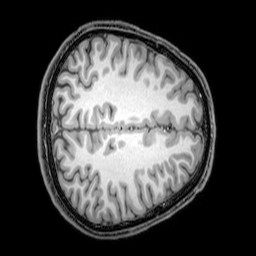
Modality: T1w
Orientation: axial
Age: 25
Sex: male
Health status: healthy
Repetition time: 0.081 s
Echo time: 0.037 s